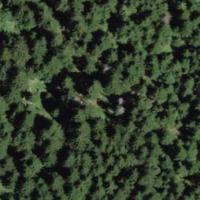
EUNIS habitat code: 43
Species observed at this site:
Nucifraga caryocatactes